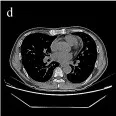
Chest CT findings of case 2. (C, D) For the third-day performance: double lung (see multiple cords), patchy shadow, part of the range is larger than before, and the density is higher than before.
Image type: radiology (ct)